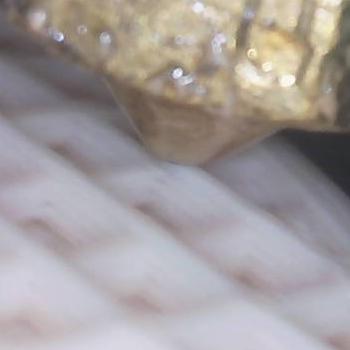
Flow rate: 94%